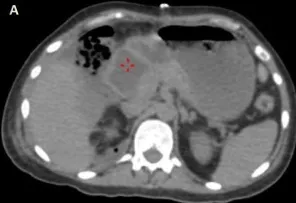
Non contrast CT.
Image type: radiology (ct)